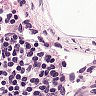
Metastatic tissue present: no